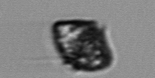
Label: Kryptoperidinium_triquetrum